Interaction volume radius: 10 \u00c5
Interaction volume height: 35 \u00c5
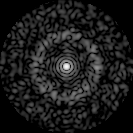
Disorder parameter: 0.8427